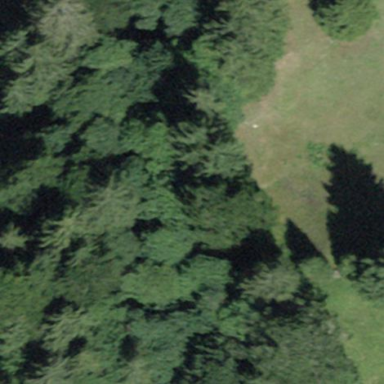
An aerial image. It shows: Forest area.